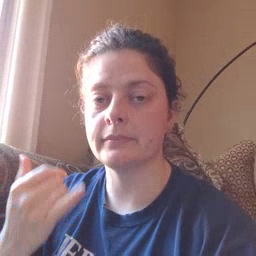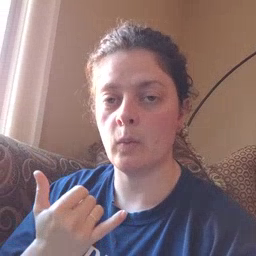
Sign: now